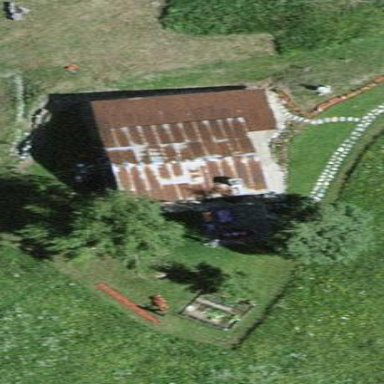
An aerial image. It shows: Simple house.